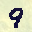
Label: 9